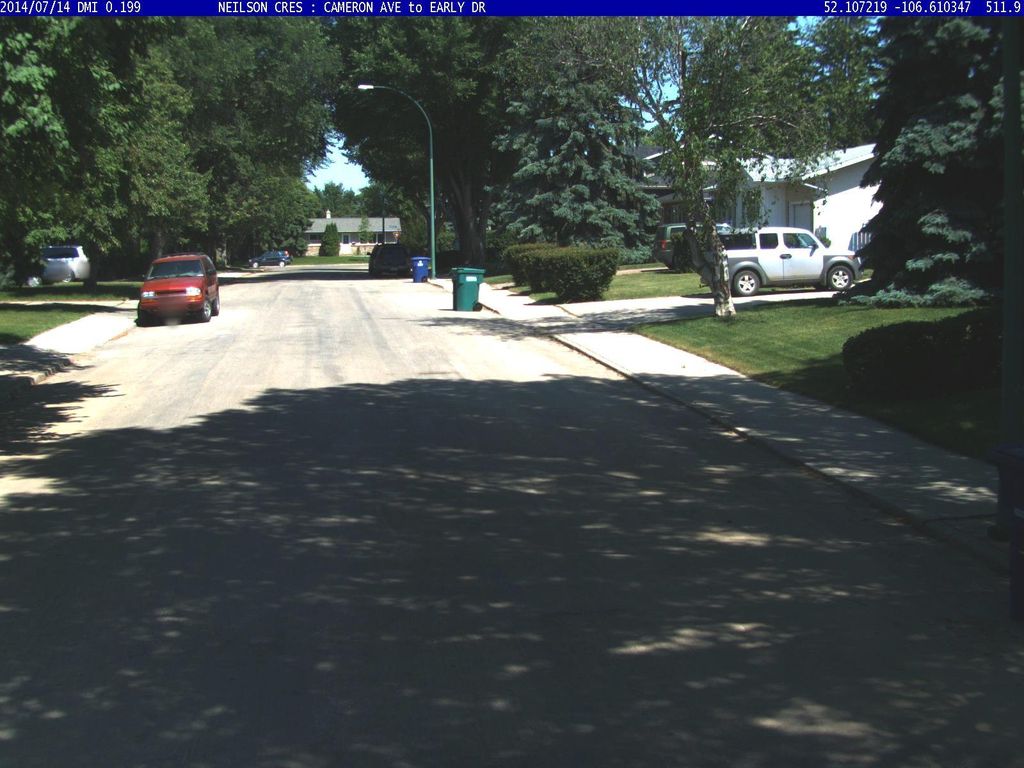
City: saskatoon